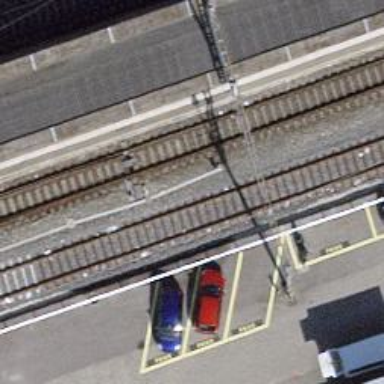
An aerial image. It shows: Railway switch.